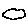
Label: cloud